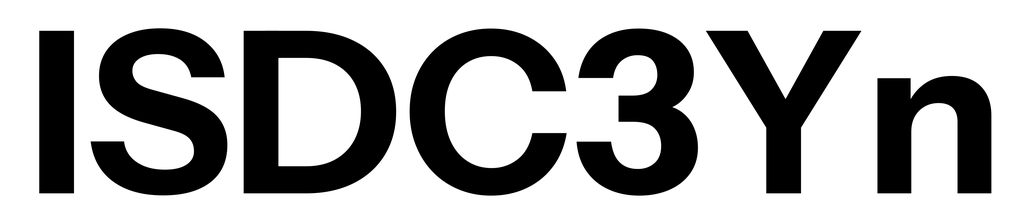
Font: InstrumentSans_Bold